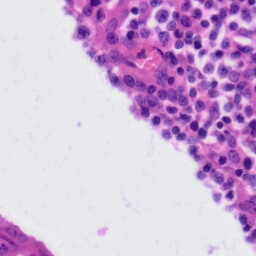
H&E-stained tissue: Tonsil